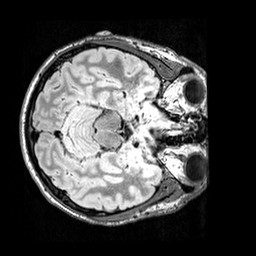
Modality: FLAIR
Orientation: axial
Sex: male
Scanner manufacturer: siemens
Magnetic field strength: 3 T
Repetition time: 5 s
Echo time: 0.395 s